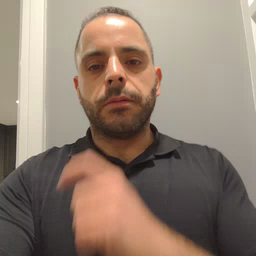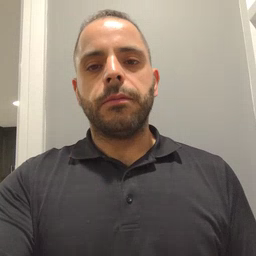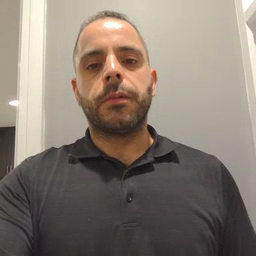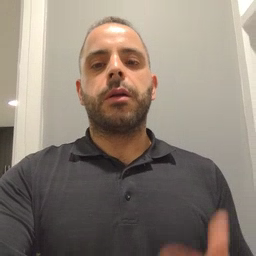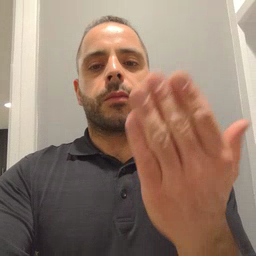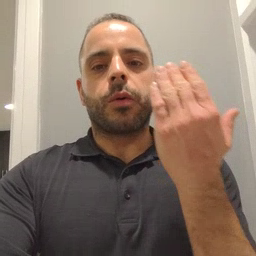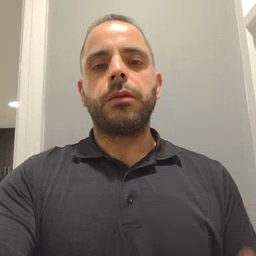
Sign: morning